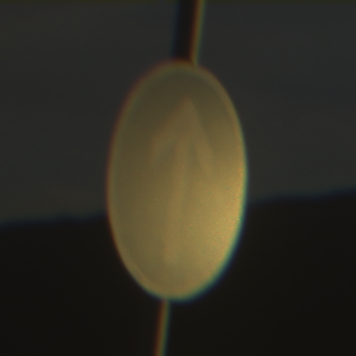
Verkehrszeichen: VorgeschriebeneFahrtrichtungGeradeaus
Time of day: SunriseSunset
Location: Outdoor (Nature)
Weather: PartlyCloudy
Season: Summer
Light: Natural